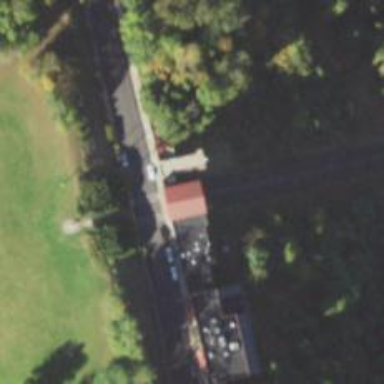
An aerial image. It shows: Funicular railway.